Question: This is in a ASP.NET web application targeting .NET 3.5 and using an AJAX 'asp:UpdatePanel'. For my page layout, I have several 'div's separating the vertical space of the page into 5 sections (header, first content, second content, third content, & footer).

The first content section contains information about the overall item the page is generated for (title and some properties). The third section contains additional tables of information about the page's item. And the headers and footers are...well...headers and footers.
The second content section will have 2 sub-sections, a list of images and the currently selected image. It will work like the standard list of thumbnails in a list where you click an item and the currently selected image will be updated to the clicked thumbnail. The currently selected image sub-section is wrapped by the AJAX 'asp.UpdatePanel' and contains a title, properties table, and an image that all get updated when the selection changes.
The list can contain a large enough number of images so that when all are displayed, there would be lots of whitespace generated by pushing the selected image section bigger.
The currently selected image section will have a defined height inside the update panel that can change based on the size of the image the user wants to view (small, medium, large).
What I want is to have the list of images be sized to the height of the selected image section with a scrollbar for the overflow.
I've created a simple HTML page (below) that defines some simple content and 'div's, how do I get it to look like my desired layout (above)? I've tried different things that I know of using floating and whatnot, but nothing seems to come out the way I want. I would prefer not to have to specify widths or heights (except for the explicit height of the selected image div) and let things auto adjust to their contents if possible.
'''
<html>
<head>
<style type="text/css">
html, body {
margin: 0px;
padding: 0px;
}
div {
border-color: black;
border-style: solid;
border-width: 1px;
padding: 5px;
margin: 5px;
}
div.image {
background-color: red;
color: white;
text-align: center;
}
#page-header {
padding: 10px;
height: 60px;
background-color: green;
color: white;
}
#page-footer {
padding: 10px;
height: 20px;
background-color: green;
color: white;
}
.section {
}
#first-section {
}
#second-section {
}
#second-section-scroll-list {
overflow-y: scroll;
//display: inline-table;
}
ul.scroll-list {
list-style-type: none;
margin: 0px;
padding: 0px;
}
li.scroll-list-item {
border-color: black;
border-style: solid;
border-width: 1px;
text-align: center;
//display: table;
}
#second-section-content {
//display: inline-table;
}
#third-section {
}
</style>
</head>
<body>
<div id="page-header"><h2>My Page!<h2></div>
<div id="first-section" class="section">
<h1>The Item To Display</h1>
<table>
<tr>
<th>Property 1:</th>
<td>Value</td>
</tr>
<tr>
<th>Property 2:</th>
<td>Value</td>
</tr>
</table>
</div>
<div id="second-section" class="section">
<div id="second-section-scroll-list">
<ul class="scroll-list">
<li class="scroll-list-item">
<div class="image" style="height: 120px; width: 160px;">Image 1</div><br/>
Image 1 Description
</li>
<li class="scroll-list-item">
<div class="image" style="height: 120px; width: 160px;">Image 2</div><br/>
Image 2 Description
</li>
<li class="scroll-list-item">
<div class="image" style="height: 120px; width: 160px;">Image 3</div><br/>
Image 3 Description
</li>
<li class="scroll-list-item">
<div class="image" style="height: 120px; width: 160px;">Image 4</div><br/>
Image 4 Description
</li>
<li class="scroll-list-item">
<div class="image" style="height: 120px; width: 160px;">Image 5</div><br/>
Image 5 Description
</li>
<li class="scroll-list-item">
<div class="image" style="height: 120px; width: 160px;">Image 6</div><br/>
Image 6 Description
</li>
<li class="scroll-list-item">
<div class="image" style="height: 120px; width: 160px;">Image 7</div><br/>
Image 7 Description
</li>
<li class="scroll-list-item">
<div class="image" style="height: 120px; width: 160px;">Image 8</div><br/>
Image 8 Description
</li>
<ul>
</div>
<div id="second-section-content">
<!-- This will be wrapped in an AJAX update panel -->
<div style="height: 800px; background-color: lightgray;">
<h2>Selected List Item</h2>
<table>
<tr>
<th>Property 1:</th>
<td>Value</td>
</tr>
<tr>
<th>Property 2:</th>
<td>Value</td>
</tr>
</table>
<div class="image" style="height:480;width:640;">Image of Selected Item</div>
</div>
</div>
</div>
<div id="third-section" class="section">
<table>
<tr>
<th>First</td>
<th>Second</td>
<th>Third</td>
</tr>
<tr>
<td>1</td>
<td>A</td>
<td>1A</td>
</tr>
<tr>
<td>2</td>
<td>B</td>
<td>2B</td>
</tr>
</table>
</div>
<div id="page-footer">End of My Page...</div>
</body>
</html>
'''
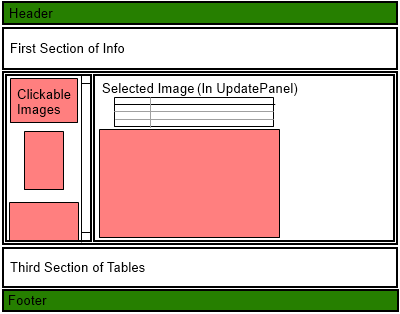
Answer: Like this: <URL>?
'''
html, body {
margin: 0px;
padding: 0px;
}
div {
border-color: black;
border-style: solid;
border-width: 1px;
padding: 5px;
margin: 5px;
}
div.image {
background-color: red;
color: white;
text-align: center;
}
#page-header {
padding: 10px;
height: 60px;
background-color: green;
color: white;
}
#page-footer {
padding: 10px;
height: 20px;
background-color: green;
color: white;
}
.section {
}
#first-section {
}
#second-section {
margin-left:auto; margin-right:auto; display:block;
}
#second-section-scroll-list {
overflow-y: scroll;
height:750px;
float:left;
}
ul.scroll-list {
list-style-type: none;
margin: 0px;
padding: 0px;
}
li.scroll-list-item {
border-color: black;
border-style: solid;
border-width: 1px;
text-align: center;
}
#second-section-content {
margin-left:250px;
height:750px
}
#third-section {
}
'''
'''
<div id="page-header"><h2>My Page!</h2></div>
<div id="first-section" class="section">
<h1>The Item To Display</h1>
<table>
<tr>
<td>Property 1:</td>
<td>Value</td>
</tr>
<tr>
<td>Property 2:</td>
<td>Value</td>
</tr>
</table>
</div>
<div id="second-section" class="section">
<div id="second-section-scroll-list">
<ul class="scroll-list">
<li class="scroll-list-item">
<div class="image" style="height: 120px; width: 160px;">Image 1</div><br/>
Image 1 Description
</li>
<li class="scroll-list-item">
<div class="image" style="height: 120px; width: 160px;">Image 2</div><br/>
Image 2 Description
</li>
<li class="scroll-list-item">
<div class="image" style="height: 120px; width: 160px;">Image 3</div><br/>
Image 3 Description
</li>
<li class="scroll-list-item">
<div class="image" style="height: 120px; width: 160px;">Image 4</div><br/>
Image 4 Description
</li>
<li class="scroll-list-item">
<div class="image" style="height: 120px; width: 160px;">Image 5</div><br/>
Image 5 Description
</li>
<li class="scroll-list-item">
<div class="image" style="height: 120px; width: 160px;">Image 6</div><br/>
Image 6 Description
</li>
<li class="scroll-list-item">
<div class="image" style="height: 120px; width: 160px;">Image 7</div><br/>
Image 7 Description
</li>
<li class="scroll-list-item">
<div class="image" style="height: 120px; width: 160px;">Image 8</div><br/>
Image 8 Description
</li>
</ul>
</div>
<div id="second-section-content">
<!-- This will be wrapped in an AJAX update panel -->
<div style=" height: 725px; background-color: lightgray;">
<h2>Selected List Item</h2>
<table>
<tr>
<th>Property 1:</th>
<th>Value</th>
</tr>
<tr>
<td>Property 2:</td>
<td>Value</td>
</tr>
</table>
<div class="image" style="height:480;width:640;">Image of Selected Item</div>
</div>
</div>
</div>
<br>
<div id="third-section" class="section">
<table>
<tr>
<th>First</th>
<th>Second</th>
<th>Third</th>
</tr>
<tr>
<td>1</td>
<td>A</td>
<td>1A</td>
</tr>
<tr>
<td>2</td>
<td>B</td>
<td>2B</td>
</tr>
</table>
</div>
<div id="page-footer">End of My Page...</div>
'''
Hope this helps.